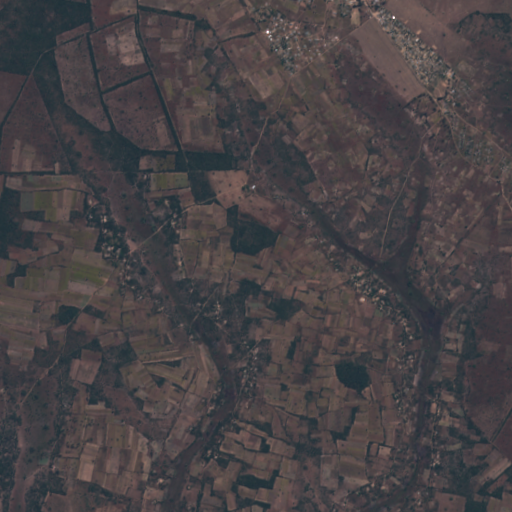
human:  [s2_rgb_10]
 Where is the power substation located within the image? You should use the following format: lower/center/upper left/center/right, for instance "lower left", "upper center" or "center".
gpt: The power substation is located in the upper right of the image.
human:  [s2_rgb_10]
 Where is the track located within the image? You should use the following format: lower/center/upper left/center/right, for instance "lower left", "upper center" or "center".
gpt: The track is located in the upper right of the image.
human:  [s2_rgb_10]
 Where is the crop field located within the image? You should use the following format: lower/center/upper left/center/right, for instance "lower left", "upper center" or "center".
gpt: There is no crop field in the image.